Question: I have a MEAN stack application in which I am accessing the node backend as an API. I am able to set the response message and am also able to see it in the response object in my browser. How will I be able to access this message and display it in my HTML?
Screenshot of Network tab in browser showing the response object:
[
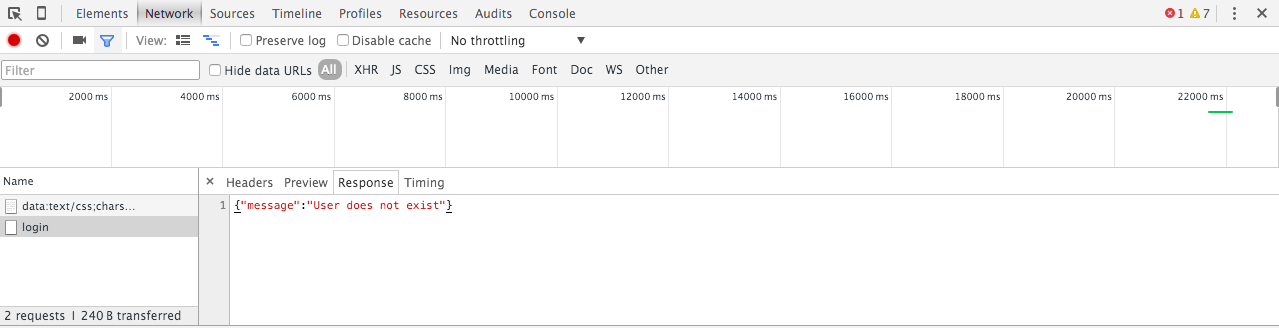
Answer: This is a very broad question. Really, what you've said is - "I've got the server-side, how do I do the client-side."
Anyway, you can use Angular. With Angular, you can do this:
'''
$http.get('/items').then(function(response) {
$scope.data = response.data;
});
'''
That gets the data to Angular(mind you, this is simplified), which can then show it in the html through templates like this:
'''
<div ng-repeat="item in data">{{ item.name }}</div>
'''
In your example, you're actually showing a null result. I would actually be managing the messaging for this in the Angular template something like this:
'''
<div ng-if="!data">No items</div>
'''
Actually, you're showing a result that appears to be an unsuccessful user lookup. For that, you'd be creating a script like this(again, this is simplified):
'''
$http.get('/users/' + id).then(function(response) {
$scope.user = response.data.user;
});
'''
and a template like this:
'''
<div ng-if="user">
<h1>{{ user.name }}</h1>
<h3>Favorite Books<h3>
<div ng-repeat="book in user.books">{{ book }}</div>
</div>
<div ng-if="!user">Couldn't find user</div>
'''
Hope this helps.